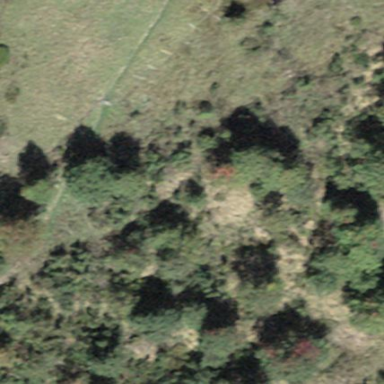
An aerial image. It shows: Area covered in scrub vegetation.